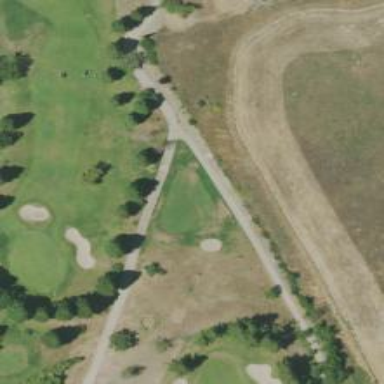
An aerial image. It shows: Path designated for golf carts.